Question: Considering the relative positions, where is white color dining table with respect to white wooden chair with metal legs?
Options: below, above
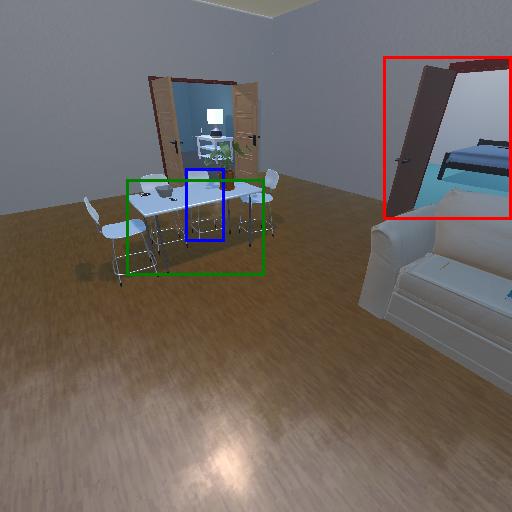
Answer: below